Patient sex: M
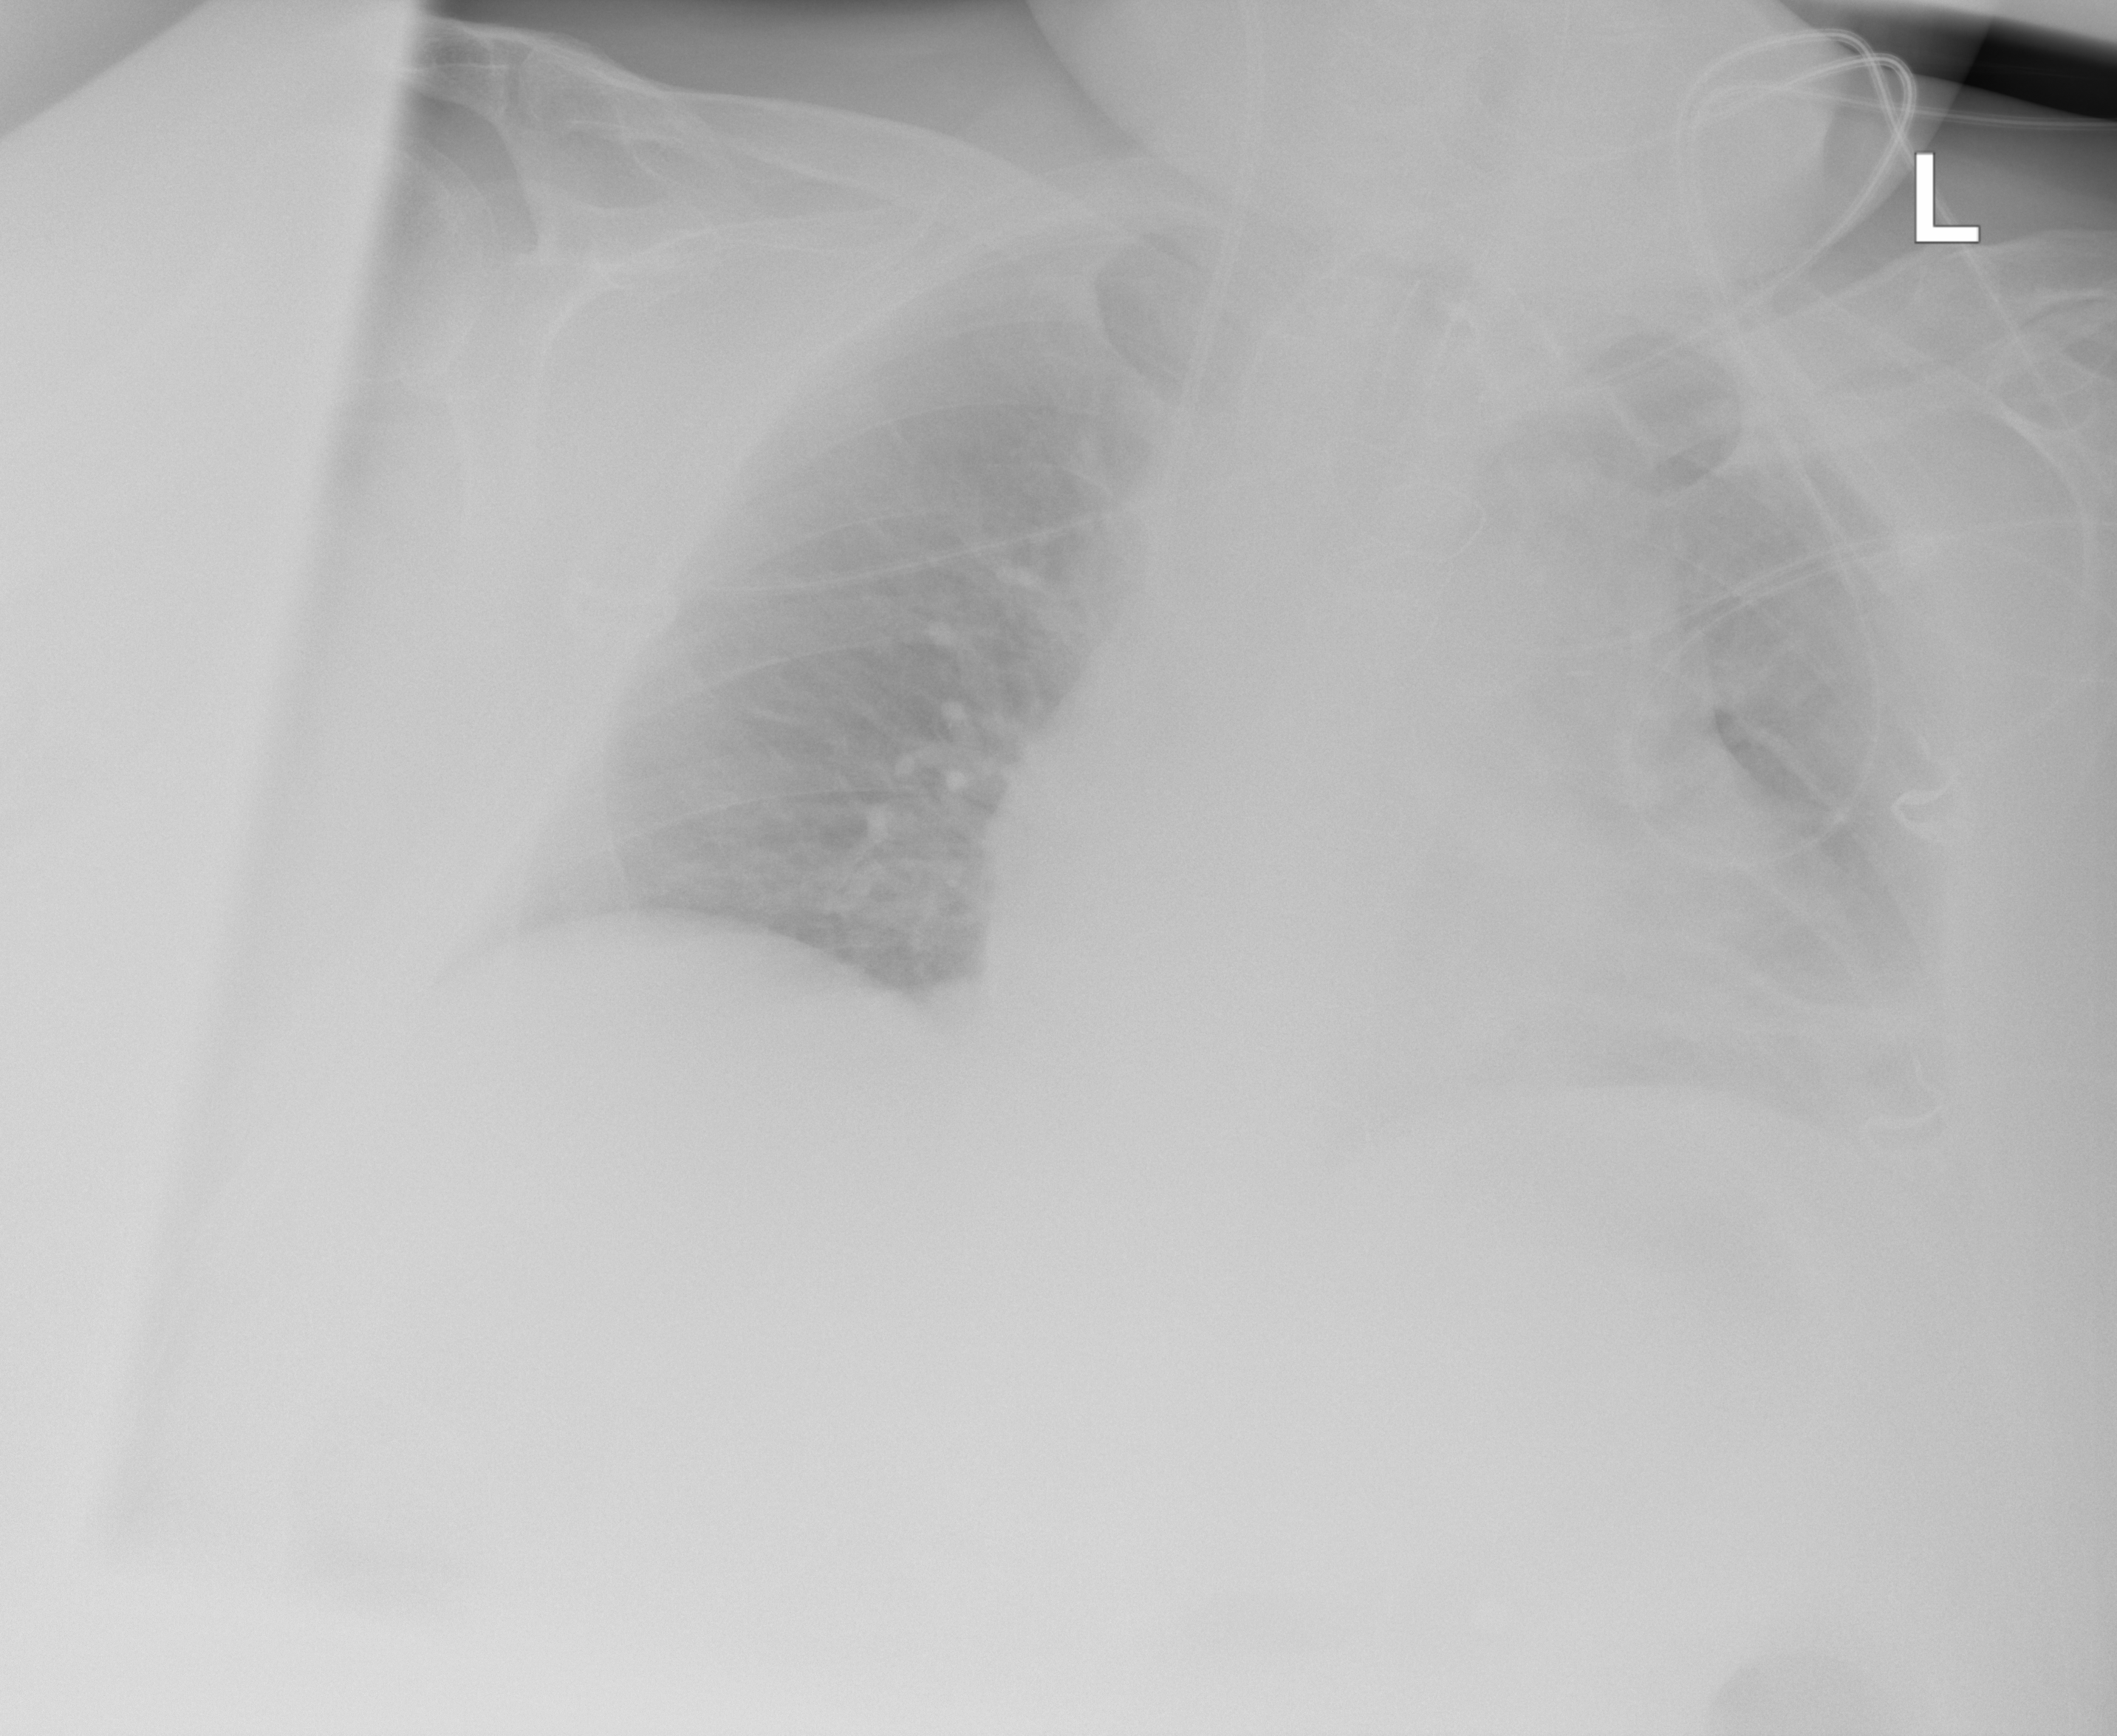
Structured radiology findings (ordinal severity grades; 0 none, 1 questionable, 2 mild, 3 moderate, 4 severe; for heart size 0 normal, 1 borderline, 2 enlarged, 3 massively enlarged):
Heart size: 2
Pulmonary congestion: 2
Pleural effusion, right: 0
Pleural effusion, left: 2
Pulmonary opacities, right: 1
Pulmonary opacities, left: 2
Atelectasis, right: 1
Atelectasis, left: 3